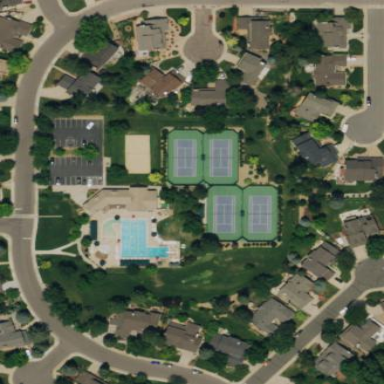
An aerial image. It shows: Tennis court on the leisure land pitch.